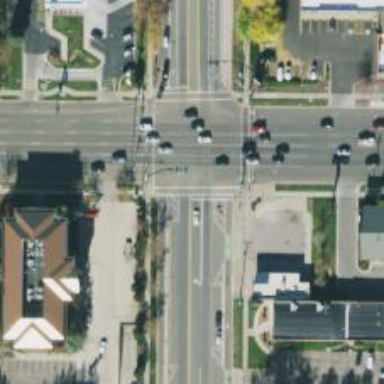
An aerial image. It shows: Crossing with line markings on the road.